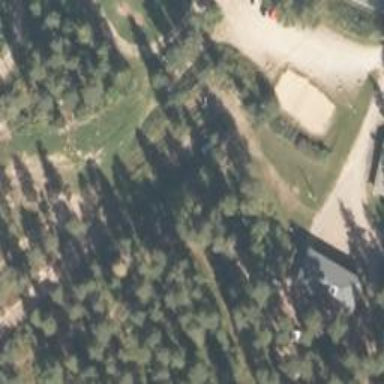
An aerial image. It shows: Disc golf tee area.